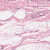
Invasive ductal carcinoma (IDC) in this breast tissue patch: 0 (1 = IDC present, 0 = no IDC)